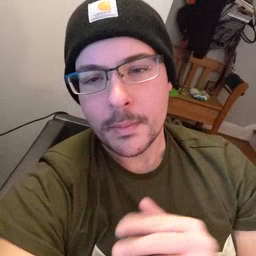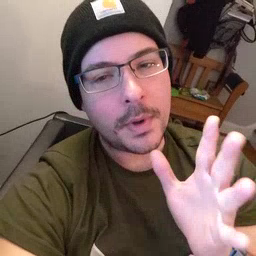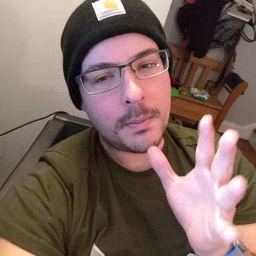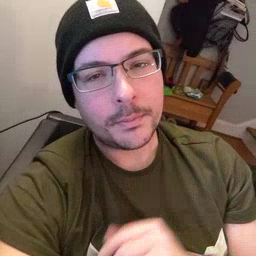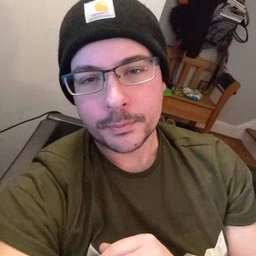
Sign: mom